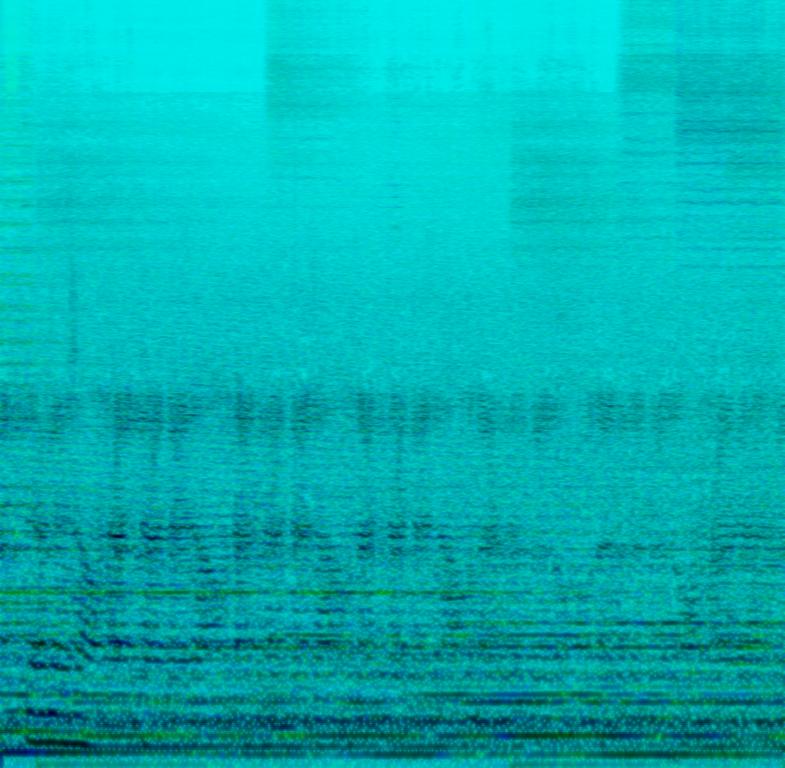
This meditation song features male voices chanting in deep, low voices. This is accompanied by synth sounds playing at different pitches. One of the synths plays a droning low pitch sound. The mid and higher register sounds play instruments sounding like wind instruments. The sounds produced are ambient sounds and have a dreamy feel. The song is relaxing and calming. This song can be played in a meditation center.